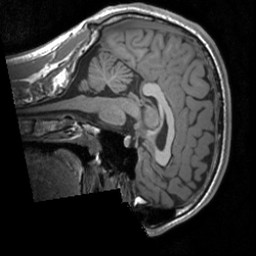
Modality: T1w
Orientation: sagittal
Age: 22
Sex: male
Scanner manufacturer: siemens
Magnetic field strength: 3 T
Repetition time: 1.9 s
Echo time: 0.00226 s